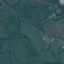
Label: Pasture